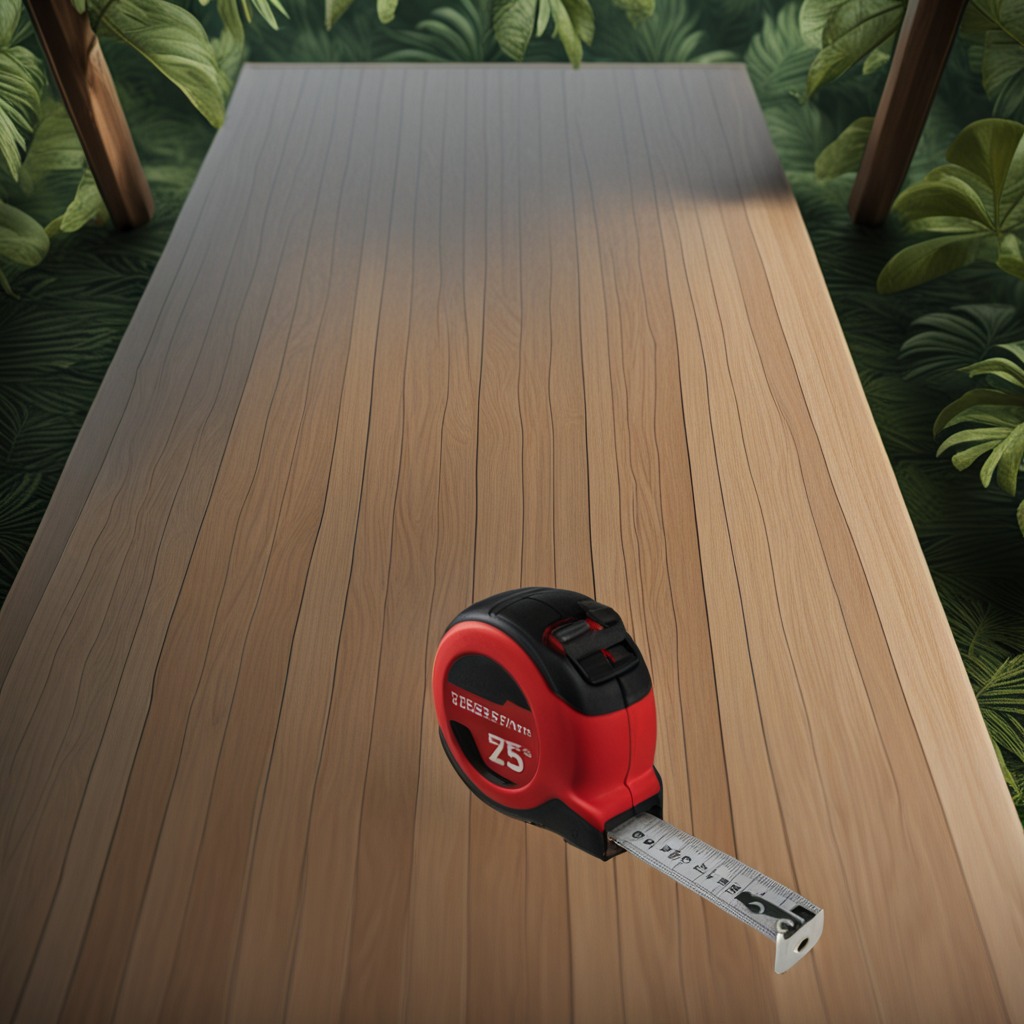
A measuring tape is lying on a clean wooden table inside a jungle field workshop tent humid ambient light worn but